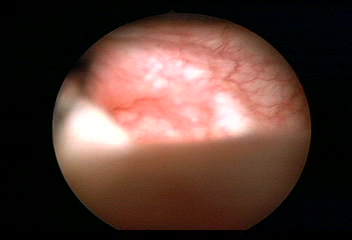
Modality: WLC
Class: Normal mucosa
Bladder cancer association: No